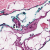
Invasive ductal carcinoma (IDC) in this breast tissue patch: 0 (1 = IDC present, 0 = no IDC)